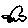
Label: car